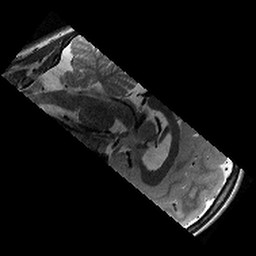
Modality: T2w
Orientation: sagittal
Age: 11
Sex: male
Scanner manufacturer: siemens
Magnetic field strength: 3 T
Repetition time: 9.23 s
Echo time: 0.067 s